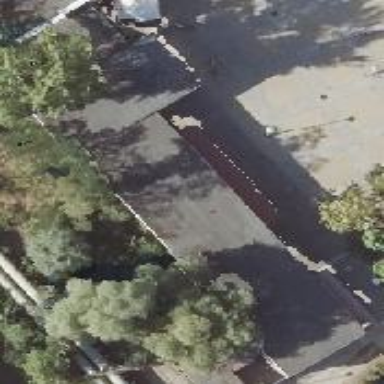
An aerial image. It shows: Commercial building with flat roof made of tar paper.